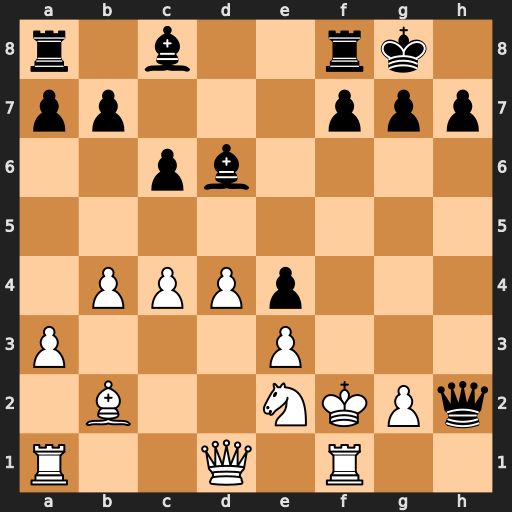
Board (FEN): r1b2rk1/pp3ppp/2pb4/8/1PPPp3/P3P3/1B2NKPq/R2Q1R2
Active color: w
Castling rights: -
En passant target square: -
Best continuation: Rh1 Qxh1 Qxh1